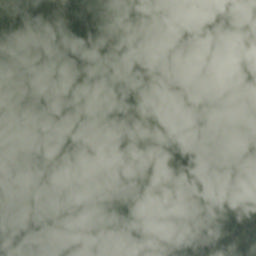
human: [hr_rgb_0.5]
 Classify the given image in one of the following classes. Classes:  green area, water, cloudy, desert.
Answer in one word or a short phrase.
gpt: cloudy